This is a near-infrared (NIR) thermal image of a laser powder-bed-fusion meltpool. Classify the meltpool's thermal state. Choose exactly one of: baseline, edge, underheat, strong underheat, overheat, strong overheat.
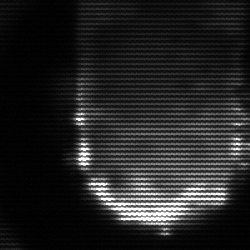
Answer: baseline